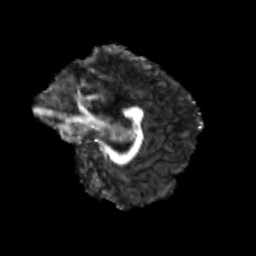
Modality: FA
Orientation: sagittal
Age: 20
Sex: female
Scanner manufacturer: siemens
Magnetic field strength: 3 T
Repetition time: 3.5 s
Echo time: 0.113 s